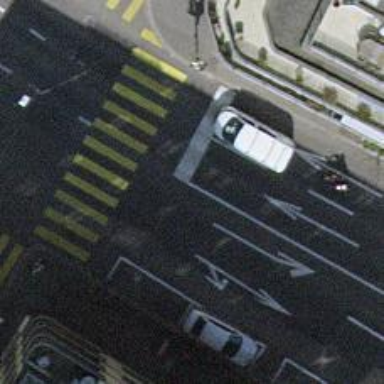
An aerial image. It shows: Road with traffic signals.